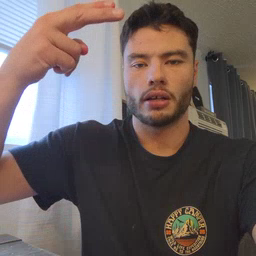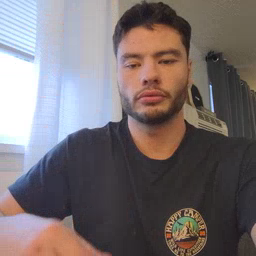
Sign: high